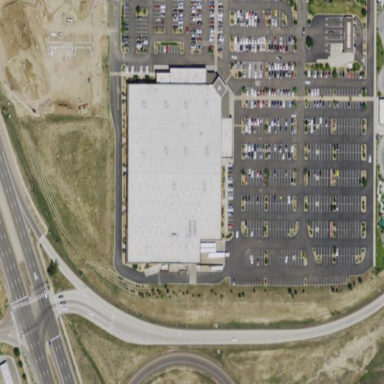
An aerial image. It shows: Wholesale shop located inside building.